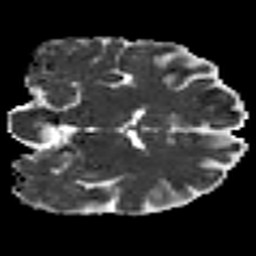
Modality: MD
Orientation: coronal
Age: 43
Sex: female
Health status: healthy
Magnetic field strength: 3 T
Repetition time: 8.4 s
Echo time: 0.0926 s